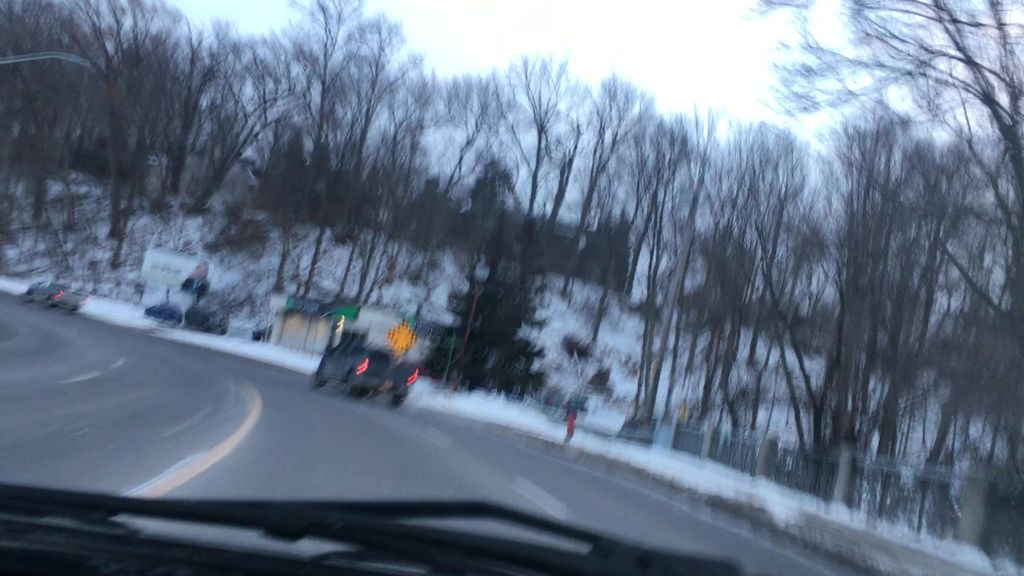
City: hamilton